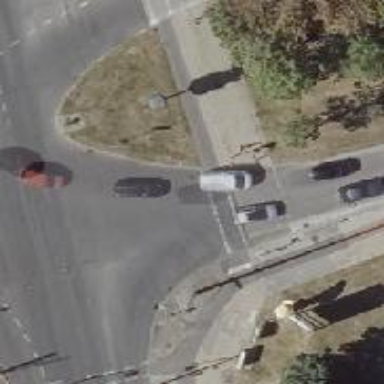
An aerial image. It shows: Asphalt cycleway with traffic signals at crossing.